Field crop: tomato
Growth stage: 1
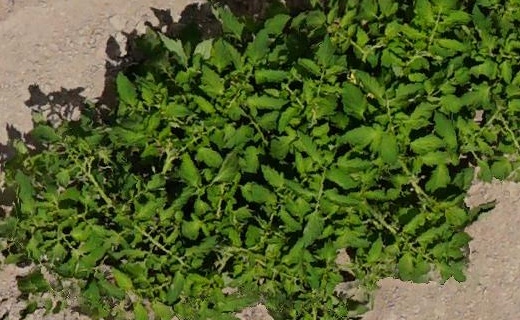
Species: tomato